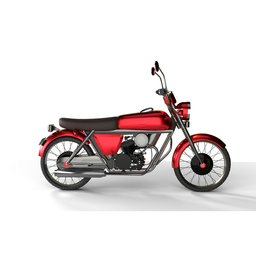
Label: mechanical